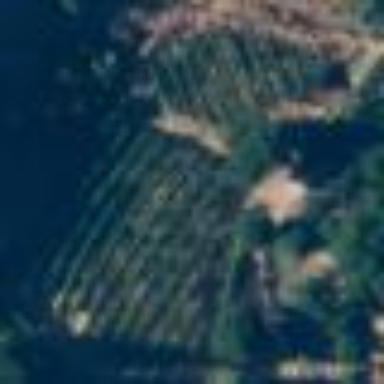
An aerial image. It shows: Vineyard with wine grapes as the crop.